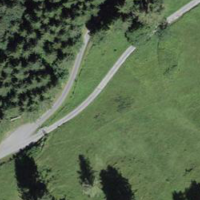
EUNIS habitat code: 43
Species observed at this site:
Parnassia palustris
Silene dioica
Filipendula ulmaria